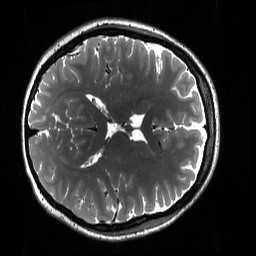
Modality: T2w
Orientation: axial
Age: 30
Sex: female